Question: I might need you for an other problem i'm facing. i'm actually in a traineeship of 3 months, and my superior asked me to create a "Wheel of life" using SVG. So here is code I have so far :
'''
<head>
<meta charset="utf-8">
<title>SVG</title>
<link rel="stylesheet" type="text/css" href="style.css">
</head>
<body>
<div>
<div id="formulaire">
<label>Number of circles</label>
<input type="number" min="1" id="cercle"/>
<label>Number of sections</label>
<input type="number" min="1" id="section"/>
<button>Create</button>
</div>
<div>
<svg id="canvas" height="750" width="1910">
</svg>
</div>
</div>
<scrip></script>
</body>
</html>
'''
So far I've tried to first create circle, then create some lines to cut the thing in how many sections we asked for in the input.But find that even if I could do this, I should not because I need to be able to detect in which "case" i'm clicking on later.
At the end, the outpust must be something like this (without the colors, only the main circles for now, i'll figure this out later myself) :

TL;DR
I need to create a Wheel of life (see pic above) with SVG from 2 inputs (see code above).
Already thanking you for answering this !
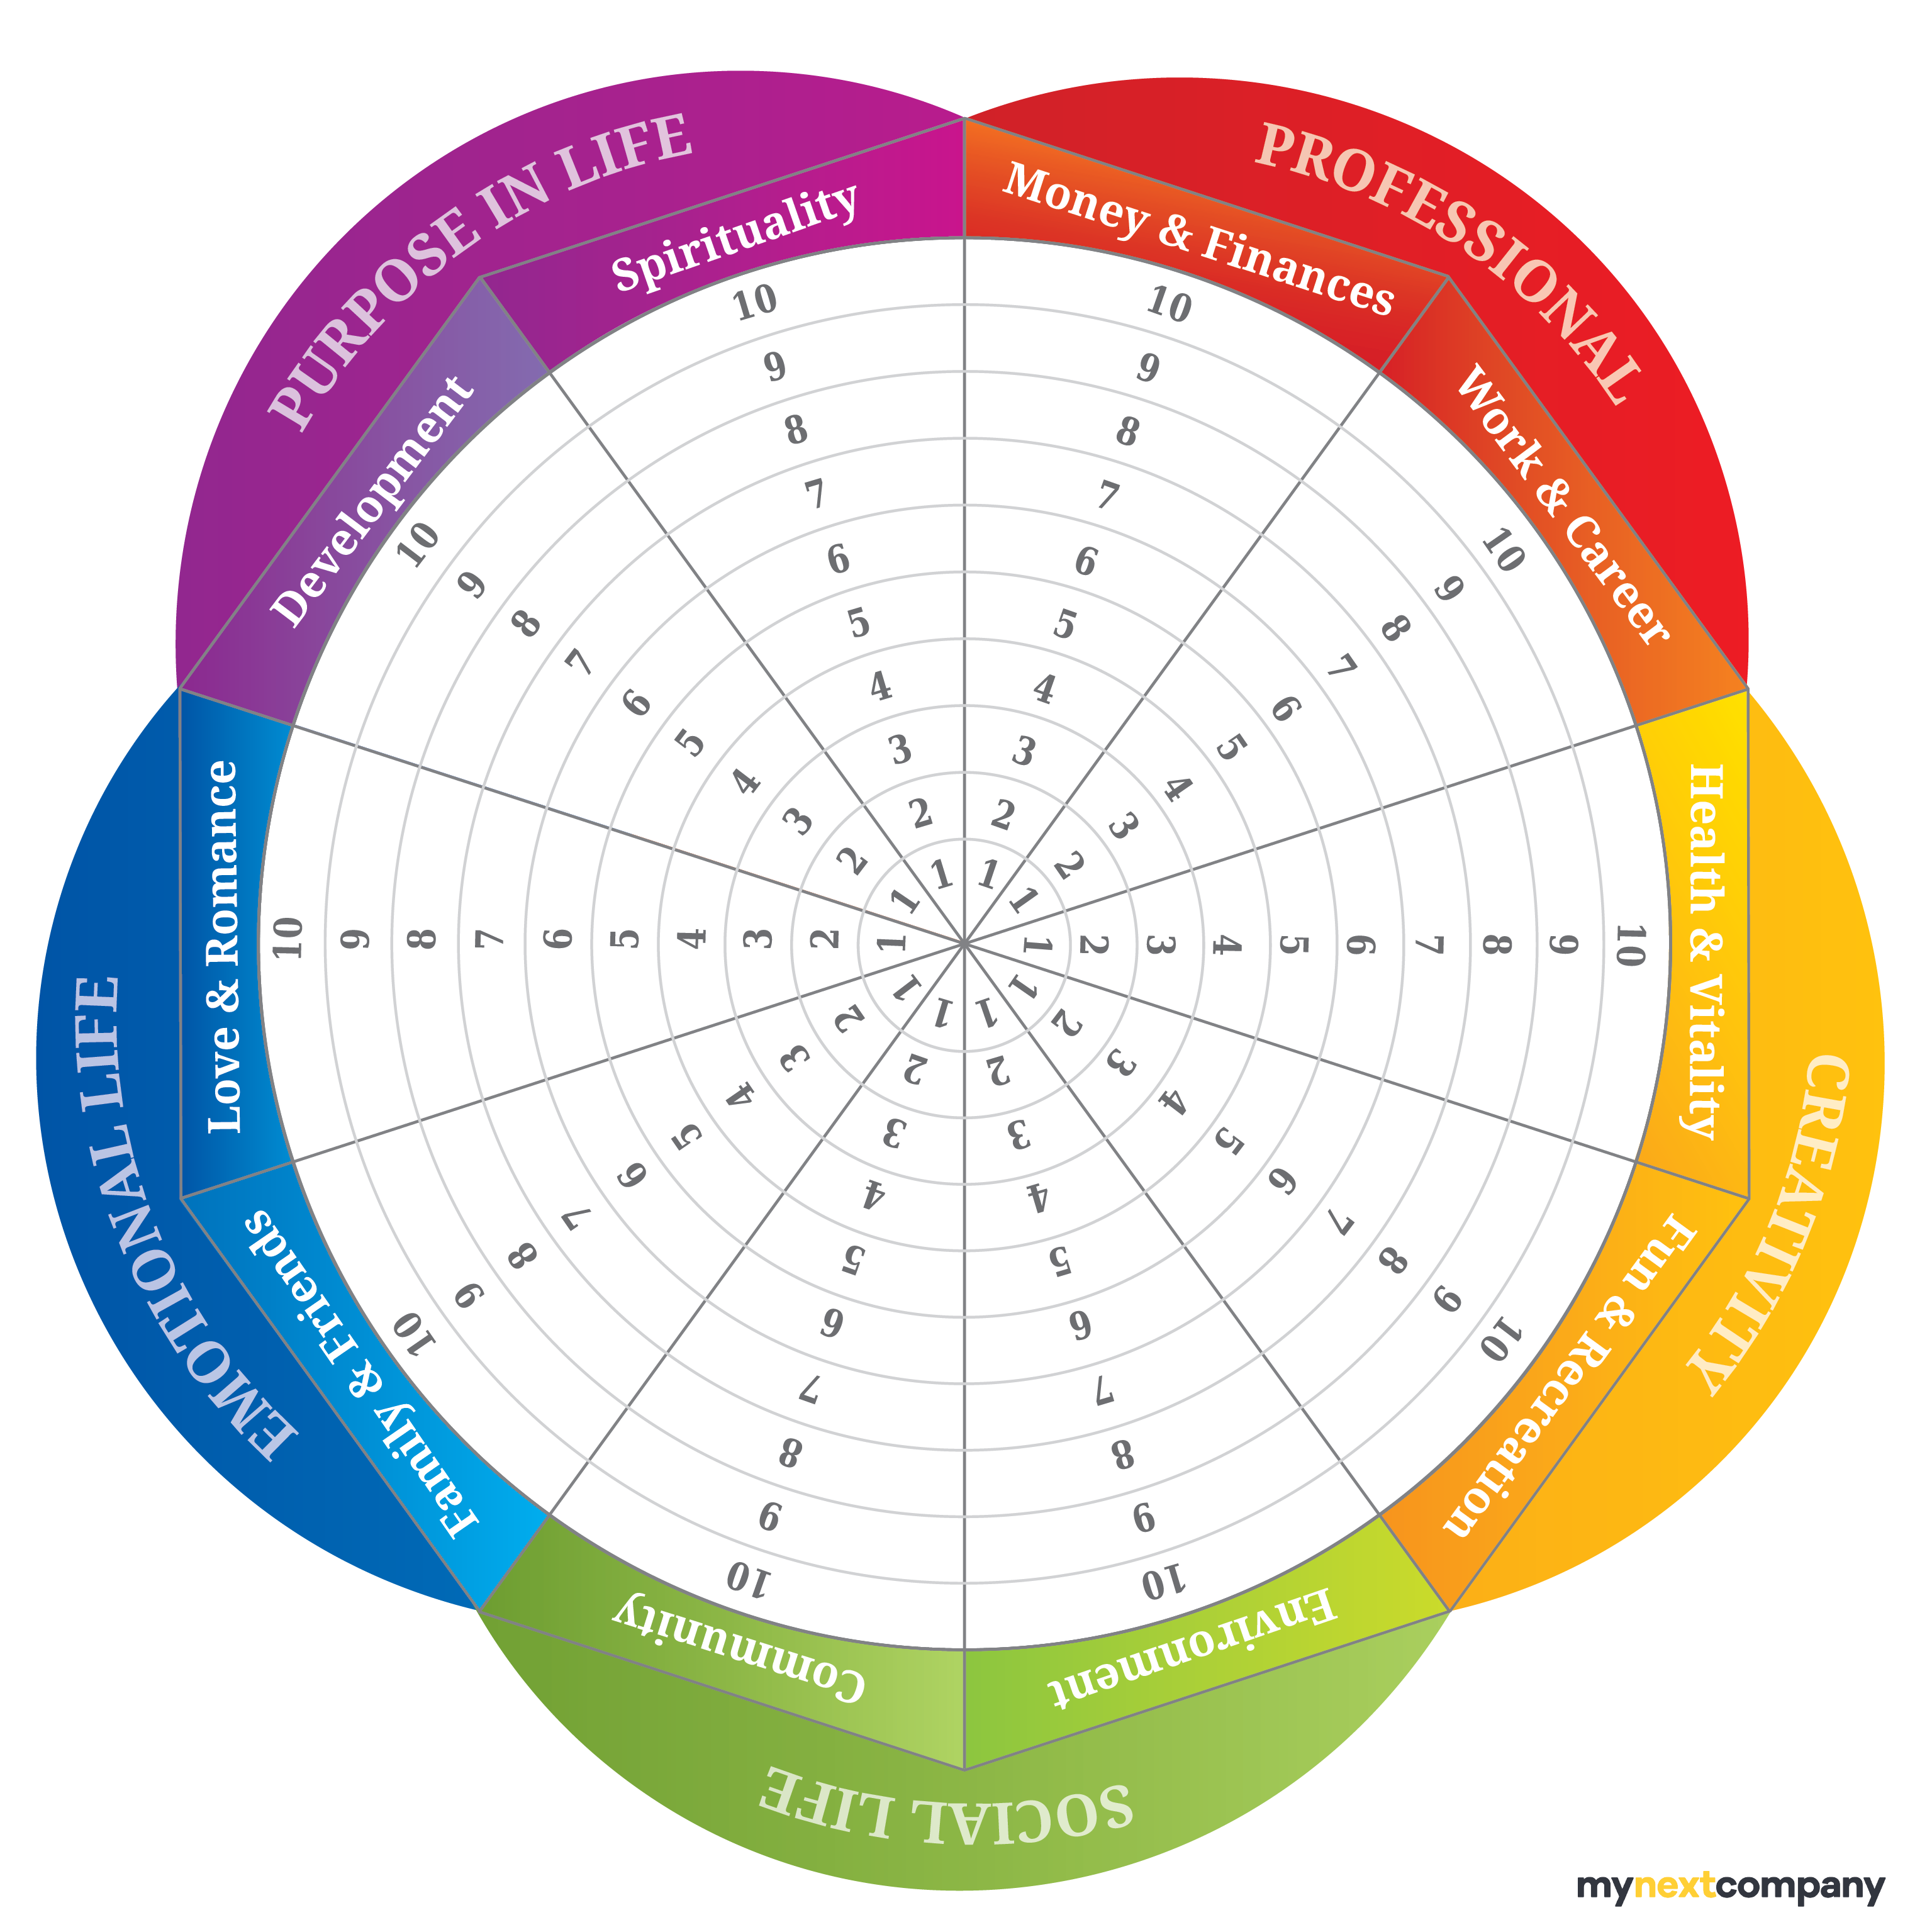
Answer: Here is an SVG with click handler (run the snippet in a full page).
Note that circles and sectors are zero-based.
'''
const createSvg = (circles, sections) => {
const svg = d3.select('#canvas');
const width = parseInt(svg.attr('width'));
const height = parseInt(svg.attr('height'));
//console.log(width, height);
svg.selectAll('g').remove();
const g = svg.append('g')
.attr('transform', 'translate(${width/2},${height/2})');
let i;
for (i = 0; i < circles; i++)
g.append('circle')
.attr('r', 40 + i * 30)
.style('fill', 'none')
.style('stroke', 'black');
const radius = circles * 30 + 70;
const angle = Math.PI * 2 / sections;
let points = "";
for (i = 0; i < sections; i++) {
const x = radius * Math.sin(angle * i);
const y = radius * -Math.cos(angle * i);
g.append('line')
.attr('x1', 0)
.attr('y1', 0)
.attr('x2', x)
.attr('y2', y)
.style('stroke', 'black');
points += ' ${x},${y}';
}
const onPolygonClick = () => {
const x = d3.event.layerX - width / 2;
const y = d3.event.layerY - height / 2;
const radius = Math.hypot(x, y);
const circle = Math.abs(Math.ceil((radius - 40) / 30));
let clickAngle = Math.atan2(x, -y);
if (clickAngle < 0)
clickAngle = Math.PI * 2 + clickAngle;
const sector = Math.floor(clickAngle / angle)
alert('Clicked on Circle ${circle} / Sector ${sector}');
}
g.append('polygon')
.attr('points', points)
.style('fill', 'white')
.style('stroke', 'black')
.style('fill-opacity', 0.01)
.style('cursor', 'pointer')
.on('click', onPolygonClick);
}
const onClickButton = () => {
const circles = d3.select('#circles').node().value;
const sections = d3.select('#sections').node().value;
createSvg(circles, sections);
}
d3.select('button')
.on('click', onClickButton);
'''
'''
label {
width: 250px;
display: block;
margin: 20px 0 8px 0;
}
button {
margin: 12px 0 12px 0;
}
svg {
border: 1px solid black;
}
'''
'''
<script src="https://cdnjs.cloudflare.com/ajax/libs/d3/5.7.0/d3.min.js"></script>
<div>
<div id="formulaire">
<label>Number of circles</label>
<input type="number" min="1" id="circles"/>
<br/>
<label>Number of sections</label>
<input type="number" min="1" id="sections"/>
<button>Create</button>
</div>
<div>
<svg id="canvas" height="700" width="700">
</svg>
</div>
</div>
'''